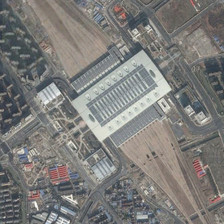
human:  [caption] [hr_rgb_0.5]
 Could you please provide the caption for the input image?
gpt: many buildings and some barelands are in two sides of a railway station .

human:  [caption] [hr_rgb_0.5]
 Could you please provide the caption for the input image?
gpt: many buildings and some barelands are in two sides of a railway station .

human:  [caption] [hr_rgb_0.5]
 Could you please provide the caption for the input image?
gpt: many buildings and some barelands are in two sides of a railway station .

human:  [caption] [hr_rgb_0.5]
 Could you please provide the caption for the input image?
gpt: many buildings and some barelands are in two sides of a railway station .

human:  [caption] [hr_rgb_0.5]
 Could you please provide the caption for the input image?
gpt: many buildings and some barelands are in two sides of a railway station .